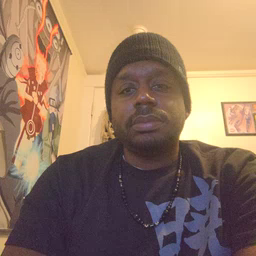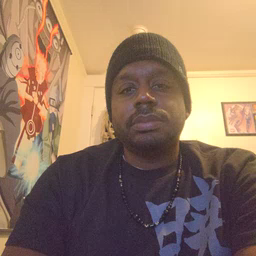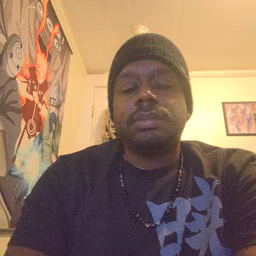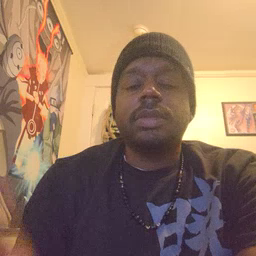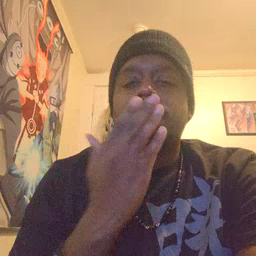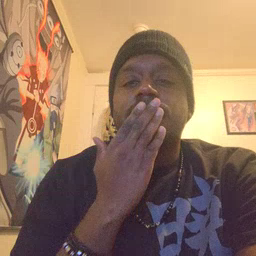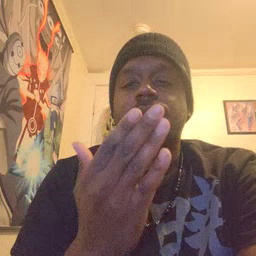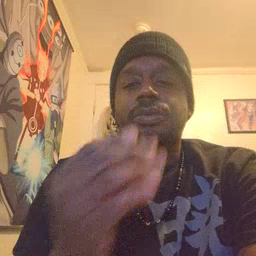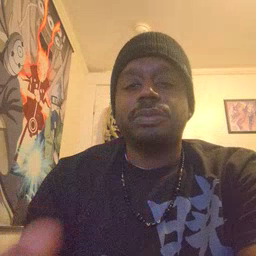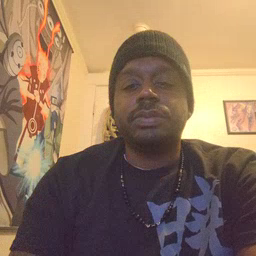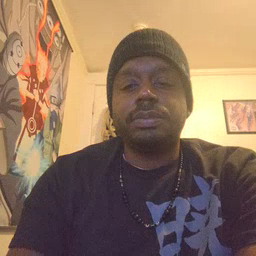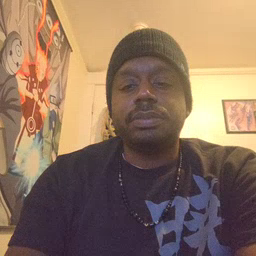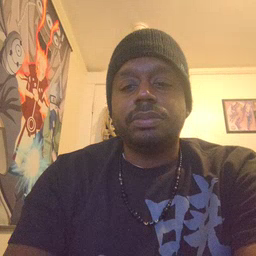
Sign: thankyou